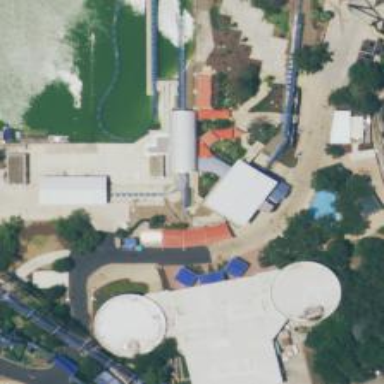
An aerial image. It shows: Thrilling roller coaster attraction.